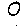
Label: circle